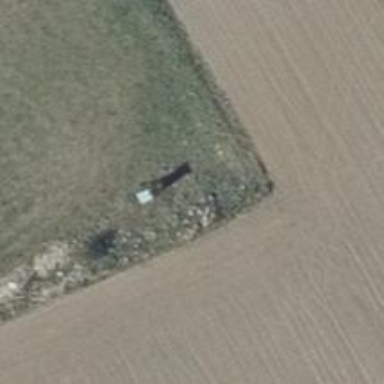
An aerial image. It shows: Hunting stand.